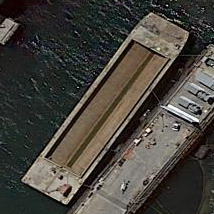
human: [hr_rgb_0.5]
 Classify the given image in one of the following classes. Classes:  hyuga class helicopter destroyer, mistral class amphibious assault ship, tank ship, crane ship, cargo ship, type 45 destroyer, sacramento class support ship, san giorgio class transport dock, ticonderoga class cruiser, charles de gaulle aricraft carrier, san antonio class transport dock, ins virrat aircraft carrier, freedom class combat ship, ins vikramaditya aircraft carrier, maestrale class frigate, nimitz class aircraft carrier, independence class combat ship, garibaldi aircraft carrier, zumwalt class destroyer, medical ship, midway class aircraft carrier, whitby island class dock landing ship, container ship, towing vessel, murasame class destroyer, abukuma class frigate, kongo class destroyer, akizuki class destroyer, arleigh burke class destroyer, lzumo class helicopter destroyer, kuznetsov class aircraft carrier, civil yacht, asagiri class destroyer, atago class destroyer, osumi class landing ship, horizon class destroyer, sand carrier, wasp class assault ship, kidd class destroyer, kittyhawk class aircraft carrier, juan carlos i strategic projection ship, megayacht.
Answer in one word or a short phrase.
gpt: Sand carrier